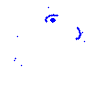
Particle: kaon